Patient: sex M, age 63
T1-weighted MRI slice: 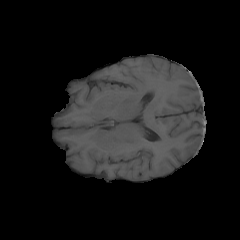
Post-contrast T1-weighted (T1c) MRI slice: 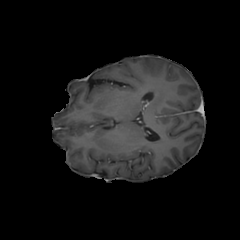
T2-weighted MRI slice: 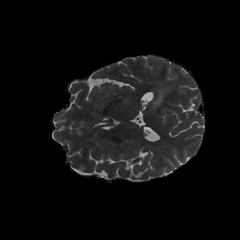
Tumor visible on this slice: yes
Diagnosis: Glioblastoma, IDH-wildtype
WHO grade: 4